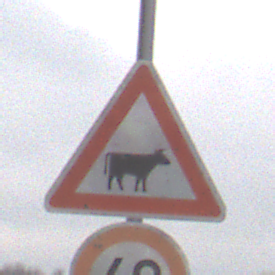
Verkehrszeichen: ViehtriebLinks
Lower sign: Geschwindigkeit60
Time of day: Midday
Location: Outdoor (RoadRail)
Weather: Overcast
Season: NotSpecified
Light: Natural